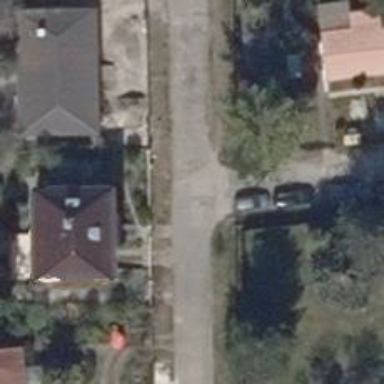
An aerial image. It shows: Residential road with concrete surface.